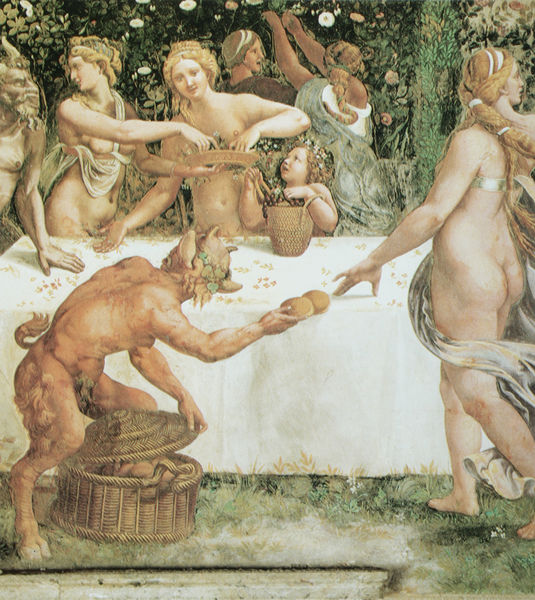
Titel: Camera di Psiche (Zimmer von Psyche), Hochzeitsbankett, Detail
Künstler: Giulio Romano
Standort: Mantua
Institution: Palazzo Te
Schlagwörter: akt, baum, gemälde, gott, haut, körper, mann, nackt, weiß, akte, bäume, frauen, grün, mädchen, ocker, blumen, braun, brust, bunt, busen, frau, hut, männer, rücken, schmuck, tisch, blüten, gras, obst, rosen, schleier, tuch, wiese, beige, fest, schleife, tanz, blond, feier, trinken, arme, band, inkarnat, schale, tischdecke, tischtuch, natur, wind, haare, decke, gewänder, kind, pflanzen, schleifen, locken, renaissance, rosa, wald, kinder, engel, früchte, garten, henkel, krug, trauben, fell, hufe, schwanz, pflücken, brüste, gesäß, hintern, italien, zöpfe, ernte, farbe, haarband, essen, tafel, wein, grazien, weiblich, zopf, detail, muskeln, wandmalerei, korb, brot, nabel, bauch, faltenwurf, nackte, frühling, fleisch, flechten, spiel, deckel, antike, knabe, kuchen, jungfrau, kranz, tizian, flora, gastmahl, mahl, mahlzeit, orgie, fragment, weintrauben, männlich, dekce, geflochten, götter, teufel, bacchus, satyr, wurst, faun, pan, zentaur, nymphen, kränze, fresko, hörner, körbchen, bänder, im freien, mythen, feen, satan, öffnen, brote, brötchen, malven, kekse, raffael, faune, schmücken, boticelli, haarbänder, silen, po, maythen